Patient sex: F
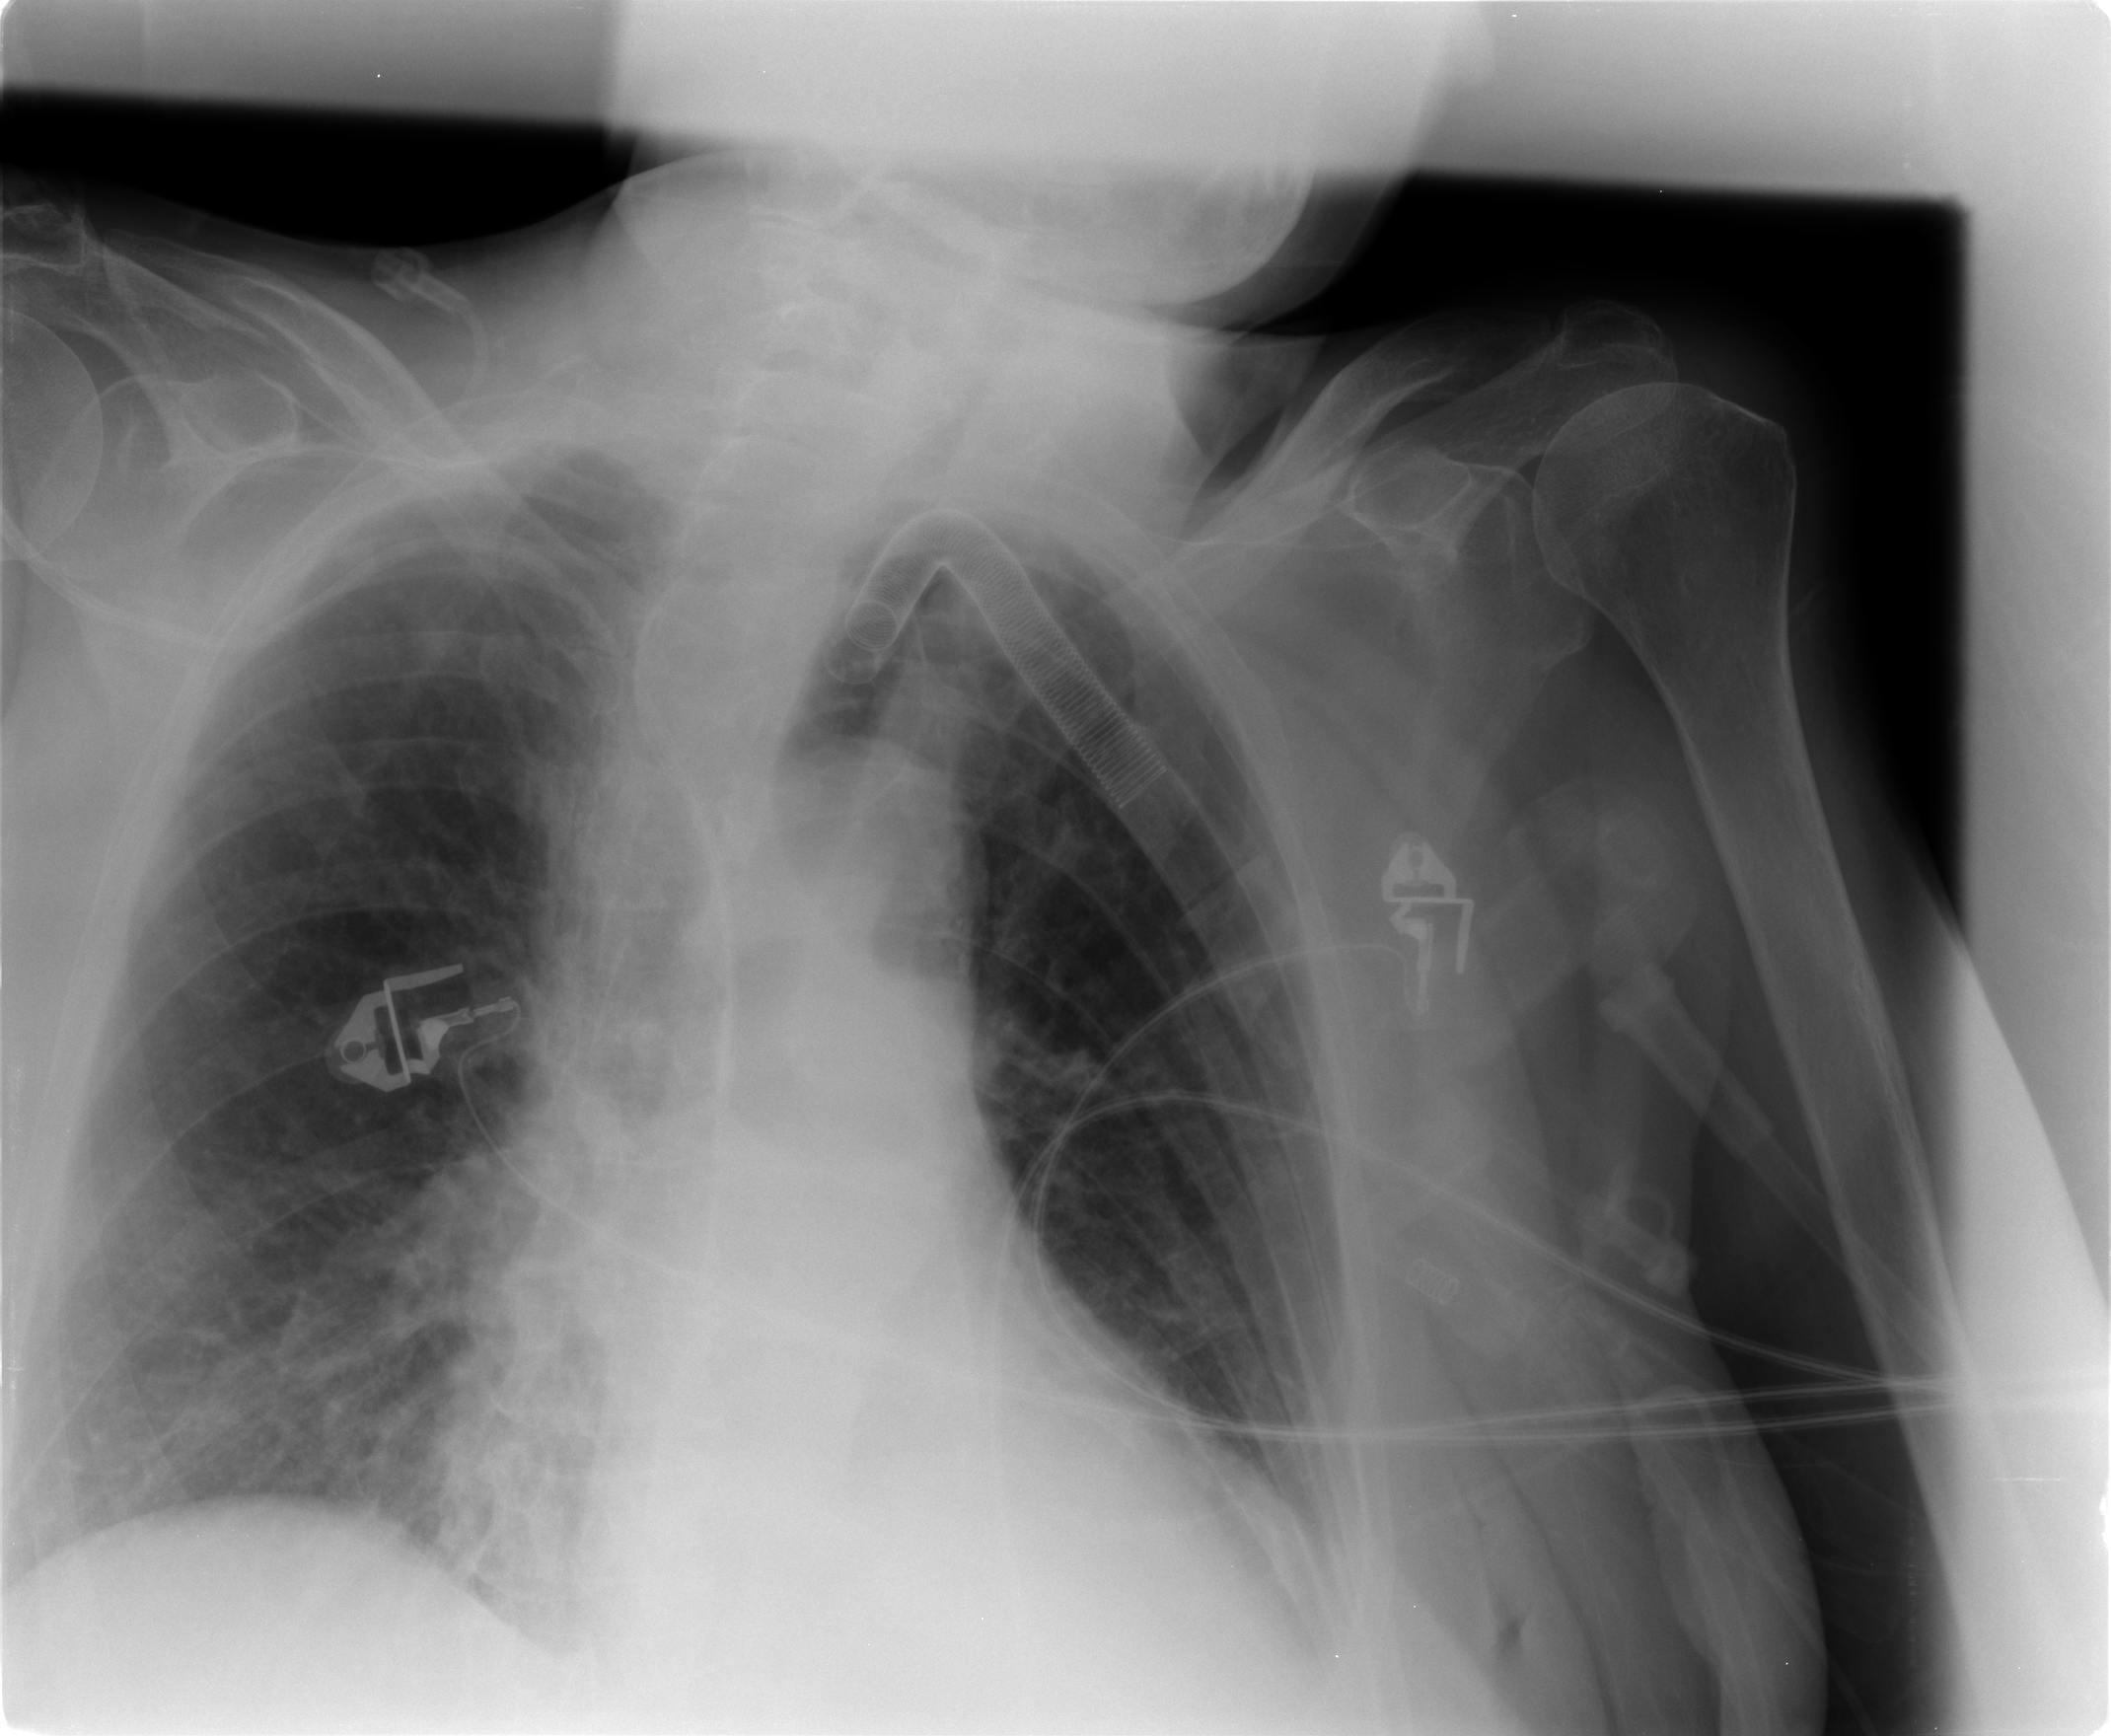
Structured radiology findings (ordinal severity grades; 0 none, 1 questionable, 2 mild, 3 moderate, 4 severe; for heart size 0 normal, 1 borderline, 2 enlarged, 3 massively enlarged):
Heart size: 1
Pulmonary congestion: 1
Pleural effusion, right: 0
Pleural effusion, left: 1
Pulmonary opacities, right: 1
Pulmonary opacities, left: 0
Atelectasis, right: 2
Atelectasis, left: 2